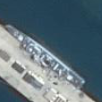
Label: cruiser